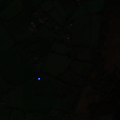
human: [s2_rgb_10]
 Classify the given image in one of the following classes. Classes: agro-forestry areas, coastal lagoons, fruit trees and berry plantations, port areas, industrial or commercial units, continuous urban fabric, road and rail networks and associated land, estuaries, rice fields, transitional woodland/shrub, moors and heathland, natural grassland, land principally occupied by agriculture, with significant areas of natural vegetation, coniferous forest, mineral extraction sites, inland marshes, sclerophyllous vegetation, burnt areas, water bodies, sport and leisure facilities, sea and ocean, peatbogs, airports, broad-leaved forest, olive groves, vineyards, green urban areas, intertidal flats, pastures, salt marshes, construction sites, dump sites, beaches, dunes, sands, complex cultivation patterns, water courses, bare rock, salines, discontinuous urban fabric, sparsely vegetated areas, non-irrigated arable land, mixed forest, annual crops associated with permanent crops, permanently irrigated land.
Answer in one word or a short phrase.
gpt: pastures, coniferous forest